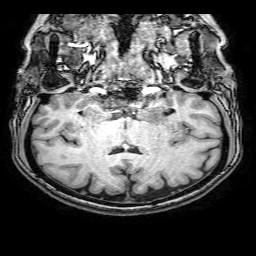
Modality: T1w
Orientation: sagittal
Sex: female
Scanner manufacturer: philips
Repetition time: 0.008108 s
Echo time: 0.00371 s